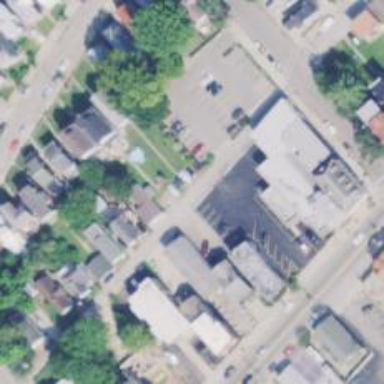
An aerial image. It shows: Alley classified as service road.